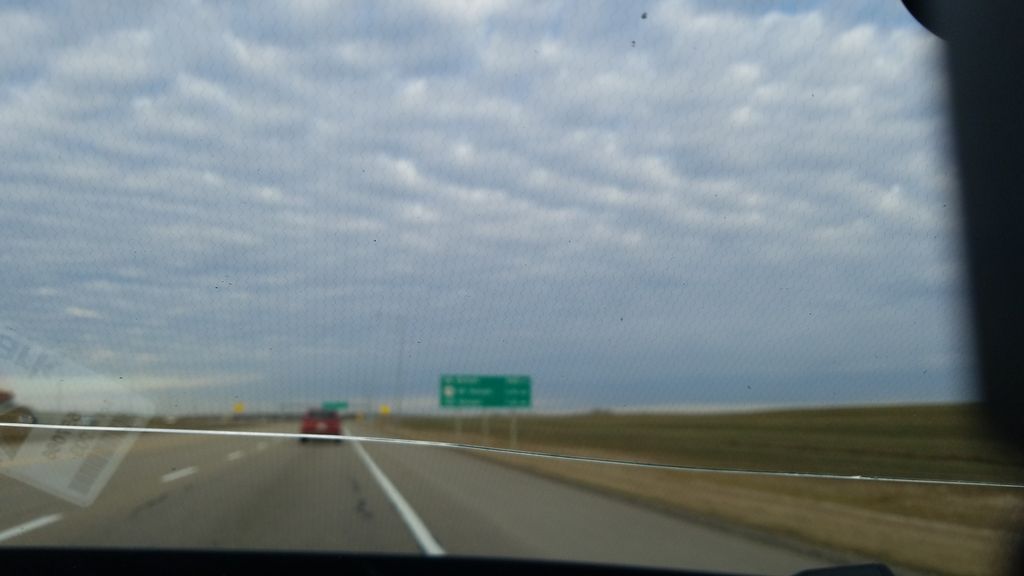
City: edmonton